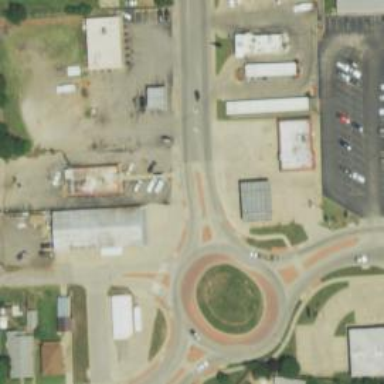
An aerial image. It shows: Primary highway with asphalt surface leading to roundabout.